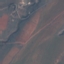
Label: HerbaceousVegetation